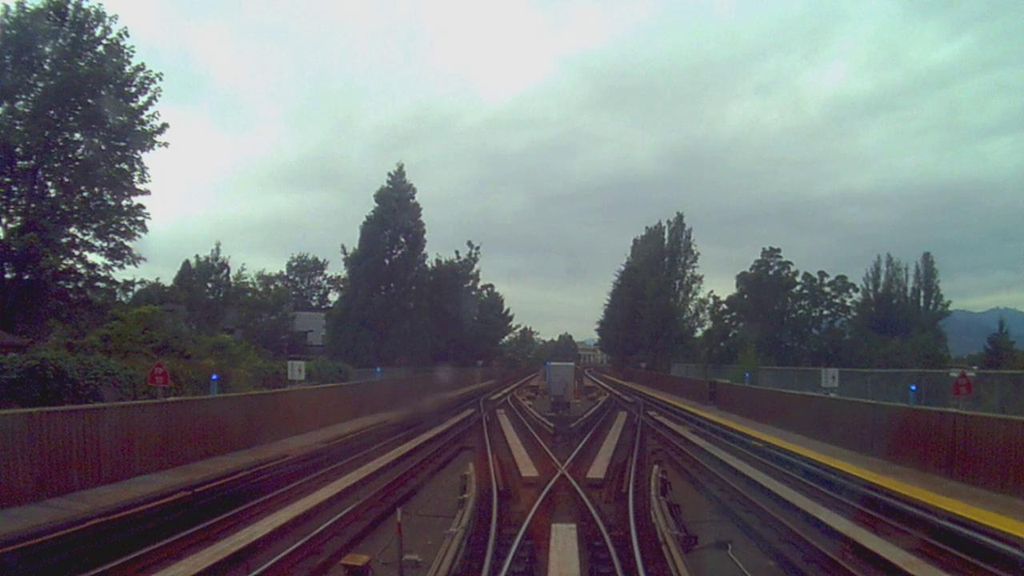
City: vancouver